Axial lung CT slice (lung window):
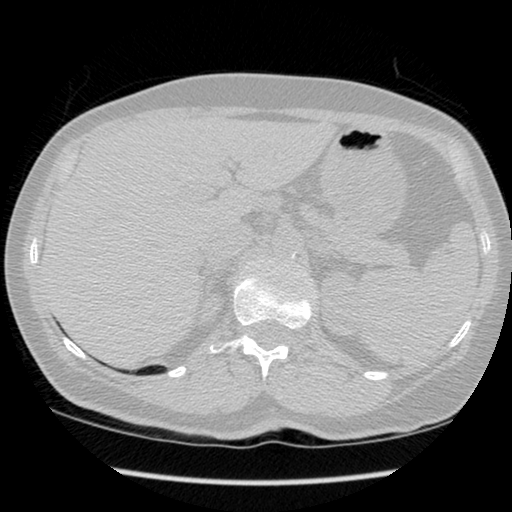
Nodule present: no